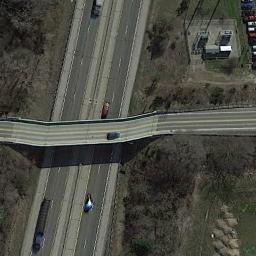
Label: overpass